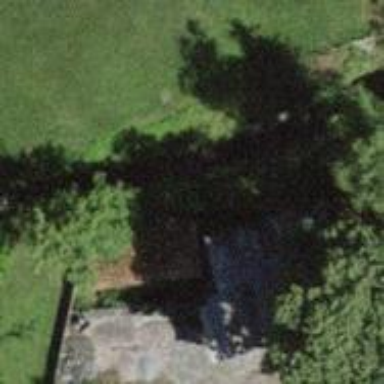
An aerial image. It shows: Retaining wall.